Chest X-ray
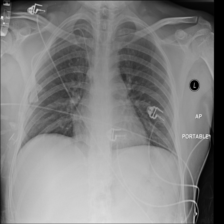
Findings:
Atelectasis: negative
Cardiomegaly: negative
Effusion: negative
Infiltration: negative
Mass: negative
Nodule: negative
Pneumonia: negative
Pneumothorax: negative
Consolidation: negative
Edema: negative
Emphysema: negative
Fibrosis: negative
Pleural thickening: negative
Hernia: negative